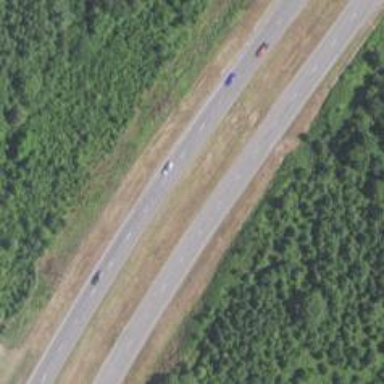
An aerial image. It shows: Asphalt road classified as trunk highway.